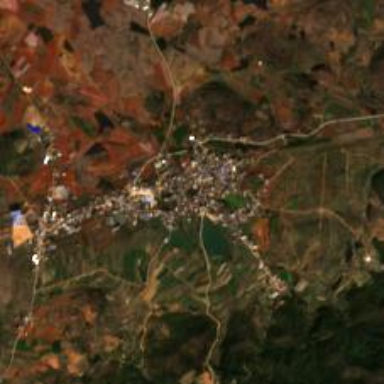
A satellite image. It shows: Ethnic township within town.